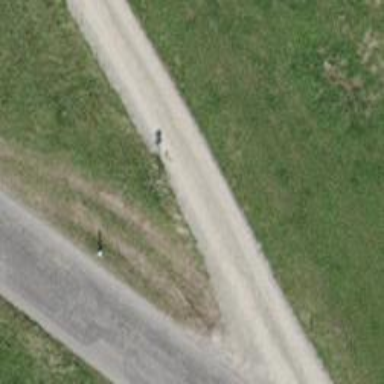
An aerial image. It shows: Gravel track with grade 2 tracktype.